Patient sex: M
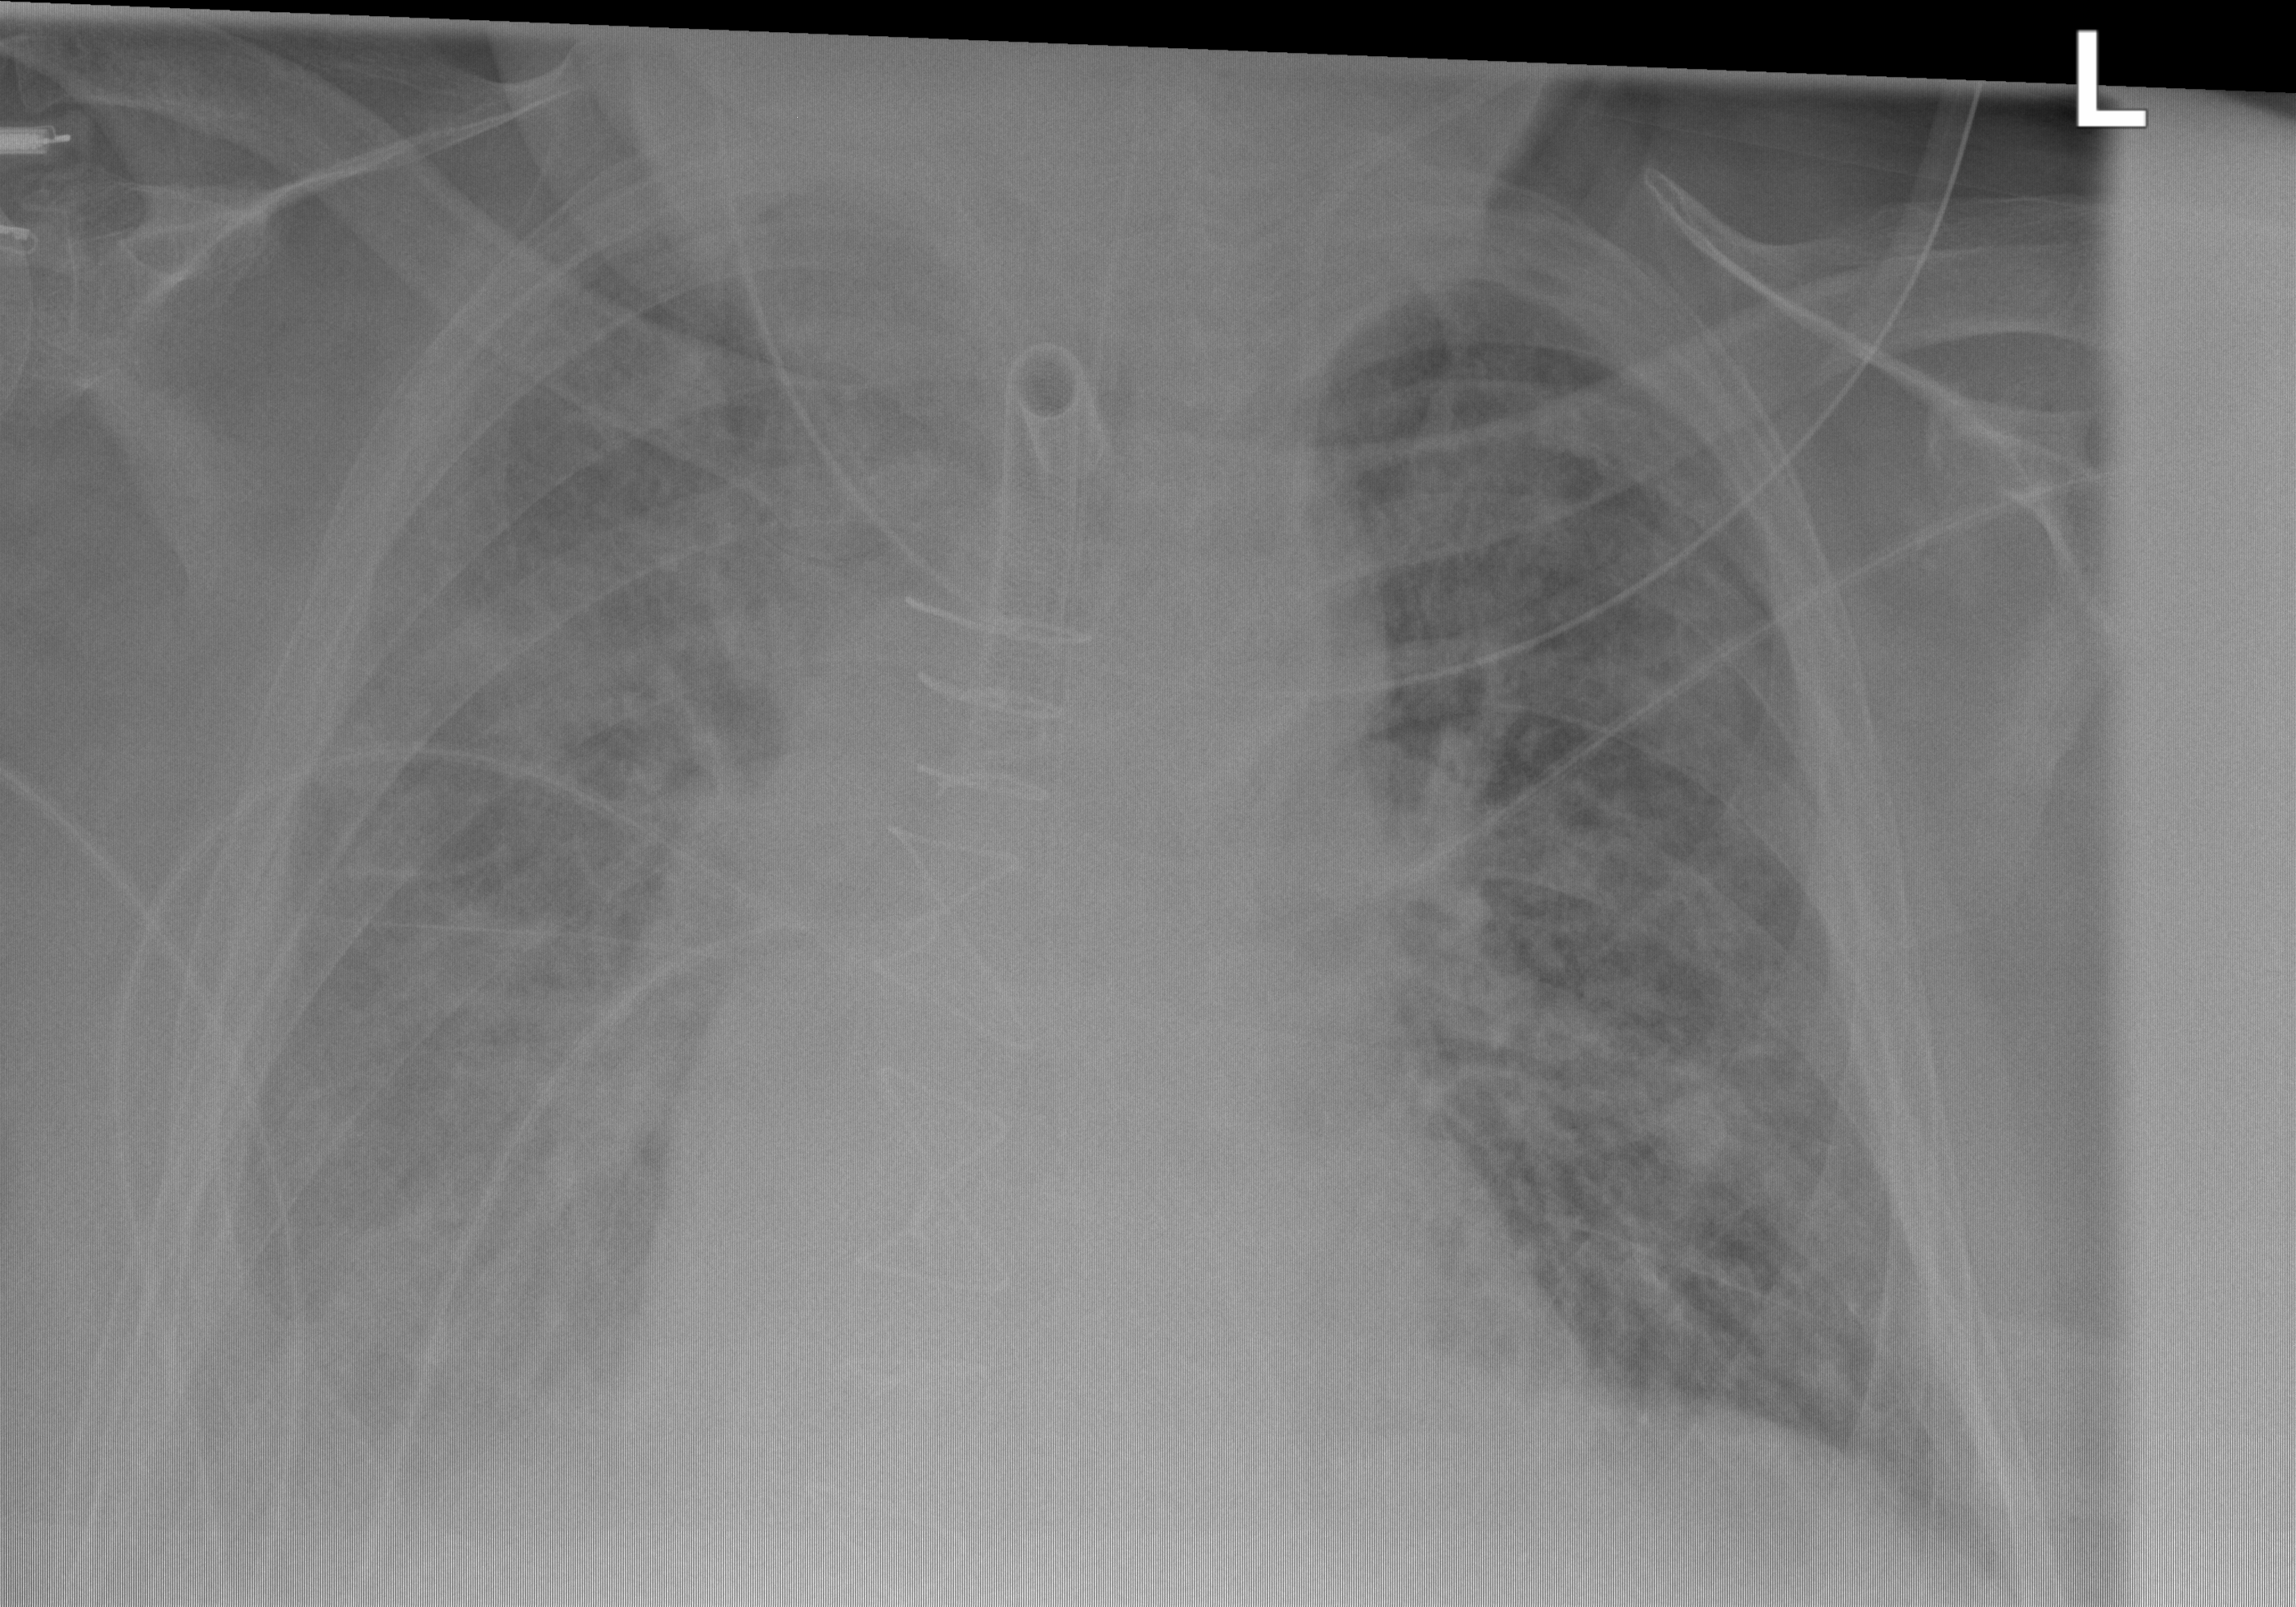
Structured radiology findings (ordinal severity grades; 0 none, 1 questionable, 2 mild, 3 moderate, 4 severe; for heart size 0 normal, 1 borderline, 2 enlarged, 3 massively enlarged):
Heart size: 1
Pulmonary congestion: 2
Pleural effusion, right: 2
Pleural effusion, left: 0
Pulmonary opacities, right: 3
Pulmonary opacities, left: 2
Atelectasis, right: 2
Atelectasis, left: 2